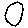
Label: circle